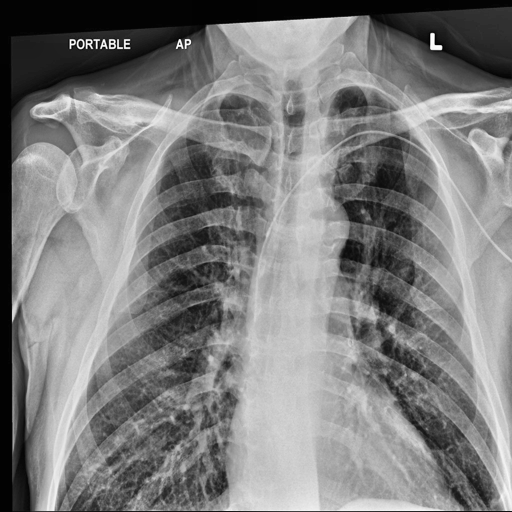
Finding: NORMAL